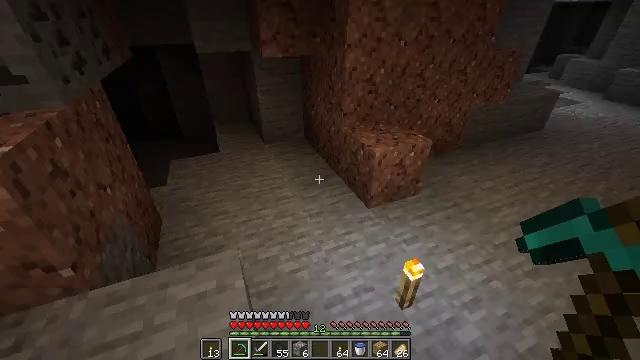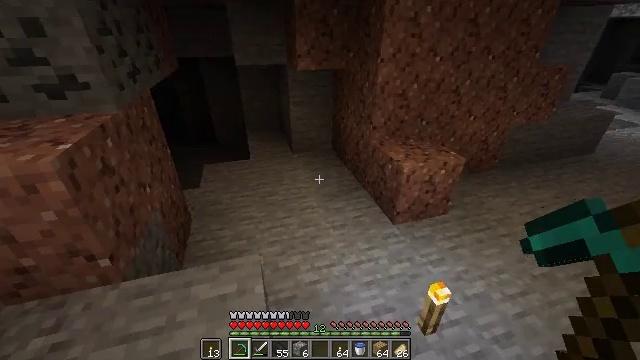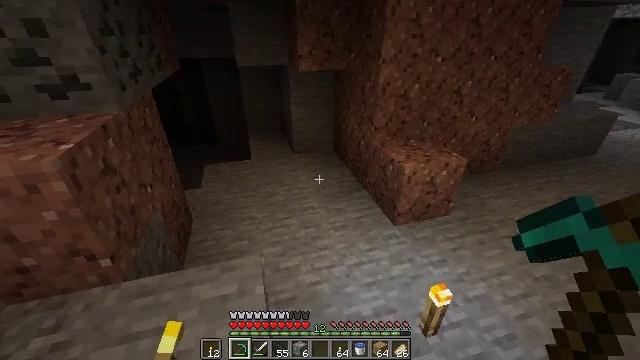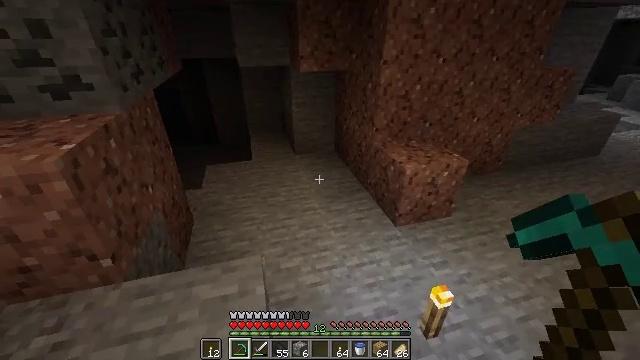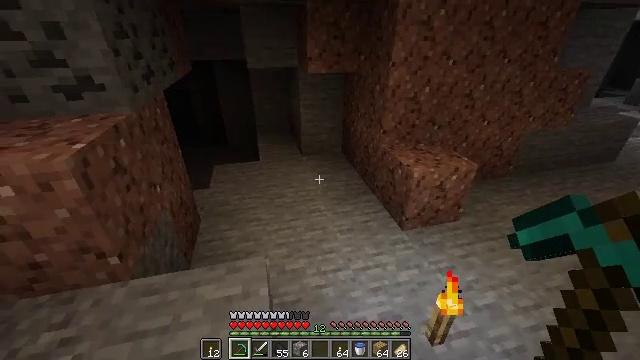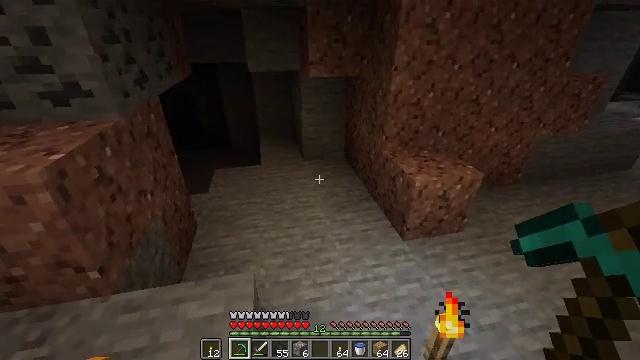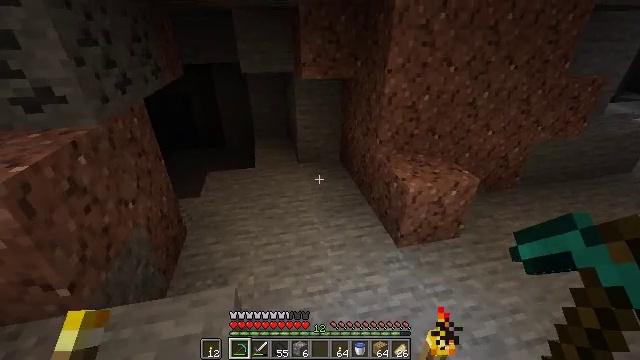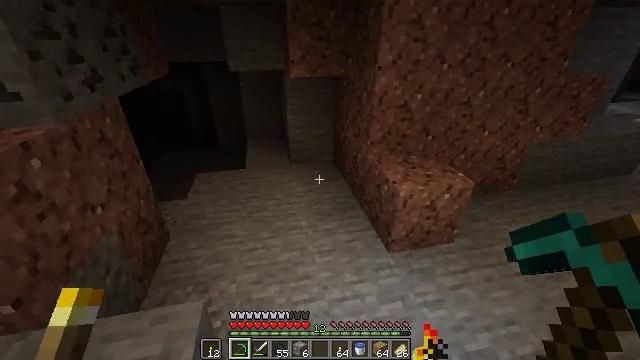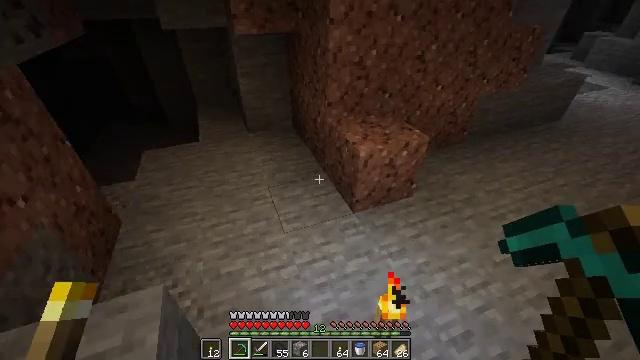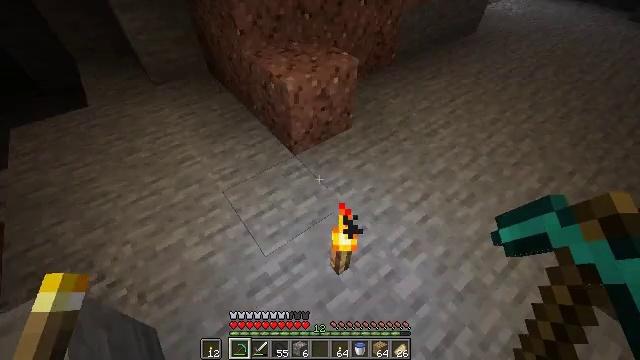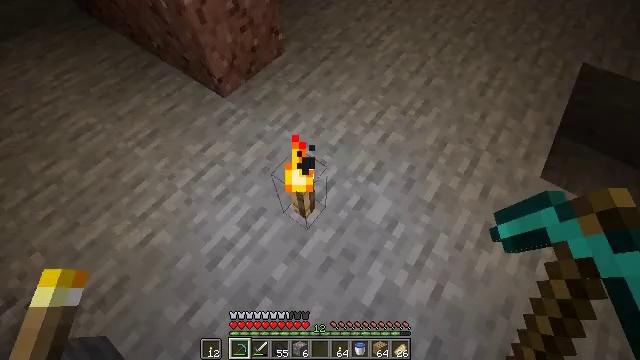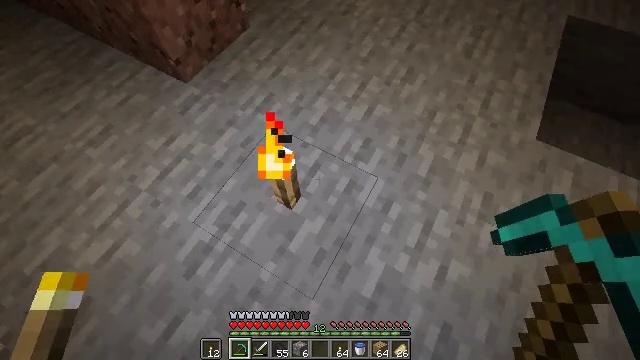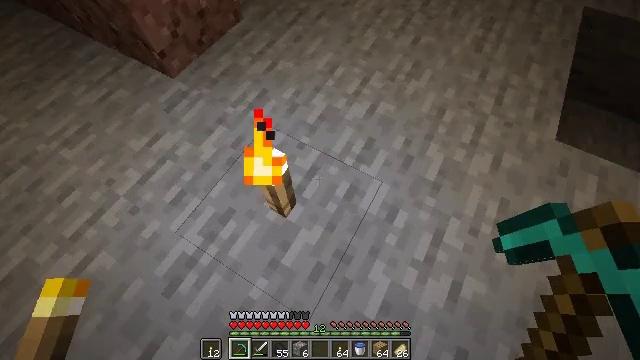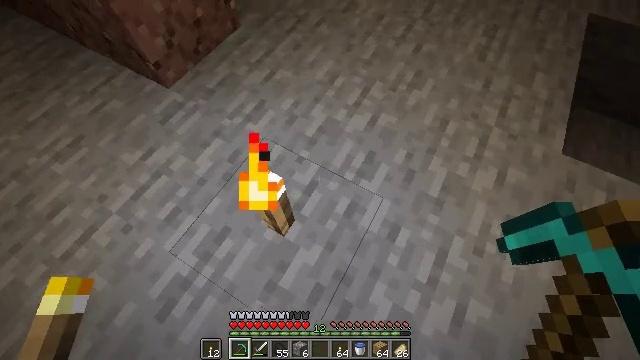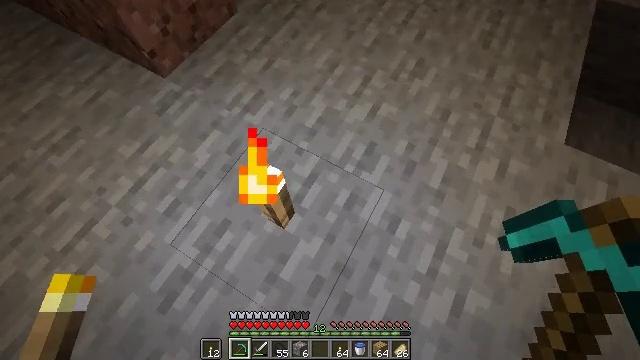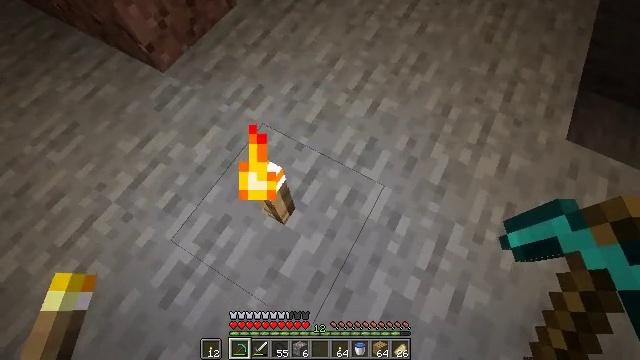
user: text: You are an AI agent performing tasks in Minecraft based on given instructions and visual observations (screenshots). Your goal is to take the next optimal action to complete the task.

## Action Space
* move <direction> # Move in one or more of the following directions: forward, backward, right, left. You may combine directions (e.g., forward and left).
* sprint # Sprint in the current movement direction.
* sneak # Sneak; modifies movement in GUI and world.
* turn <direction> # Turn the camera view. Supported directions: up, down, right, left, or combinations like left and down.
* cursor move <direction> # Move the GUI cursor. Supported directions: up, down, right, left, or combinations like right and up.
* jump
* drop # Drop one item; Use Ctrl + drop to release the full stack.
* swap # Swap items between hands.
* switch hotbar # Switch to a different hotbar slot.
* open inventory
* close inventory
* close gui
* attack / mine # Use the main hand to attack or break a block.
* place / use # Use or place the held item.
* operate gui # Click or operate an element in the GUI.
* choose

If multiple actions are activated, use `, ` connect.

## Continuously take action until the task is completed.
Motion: motion action
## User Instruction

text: Mine the torch on the wall.
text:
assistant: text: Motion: turn left and up
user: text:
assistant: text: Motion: no_op
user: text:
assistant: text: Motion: no_op
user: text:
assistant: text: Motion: move forward and move right, turn left
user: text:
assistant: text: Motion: move forward and move right, turn left
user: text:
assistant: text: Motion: move forward and move right
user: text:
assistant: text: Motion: move forward and move right
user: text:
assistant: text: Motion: move forward and move right, turn right and down
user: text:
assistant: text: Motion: move forward and move right, turn right and down
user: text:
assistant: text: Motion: turn right and down
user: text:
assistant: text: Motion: turn right and down
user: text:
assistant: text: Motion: no_op
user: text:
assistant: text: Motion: no_op
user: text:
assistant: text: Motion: turn down
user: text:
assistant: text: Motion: turn down
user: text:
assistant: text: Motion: turn left and down
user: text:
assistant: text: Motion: turn left and down
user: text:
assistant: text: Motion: turn left and up
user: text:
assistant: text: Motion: turn left and up
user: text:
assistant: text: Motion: turn left, attack / mine
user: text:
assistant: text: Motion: attack / mine
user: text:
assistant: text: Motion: attack / mine
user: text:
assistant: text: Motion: turn left and up
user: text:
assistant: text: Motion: turn left and up
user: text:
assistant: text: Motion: no_op